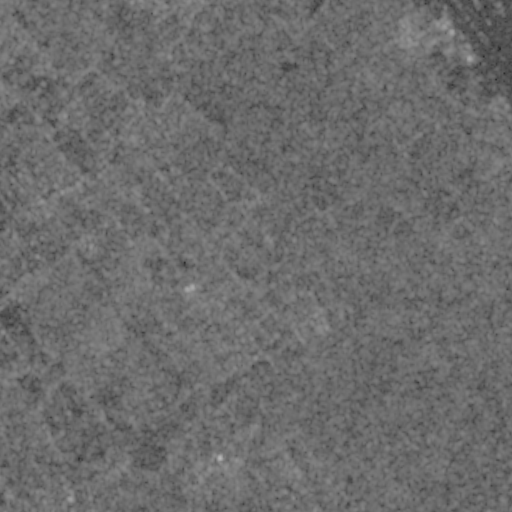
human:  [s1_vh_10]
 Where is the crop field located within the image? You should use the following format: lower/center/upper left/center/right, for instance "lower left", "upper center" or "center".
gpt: The crop field is located in the left of the image.
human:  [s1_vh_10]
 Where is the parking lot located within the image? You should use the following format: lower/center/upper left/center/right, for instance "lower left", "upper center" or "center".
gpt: The parking lot is located in the center left of the image.
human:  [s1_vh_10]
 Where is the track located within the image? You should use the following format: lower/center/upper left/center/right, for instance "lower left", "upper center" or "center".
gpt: There is no track in the image.

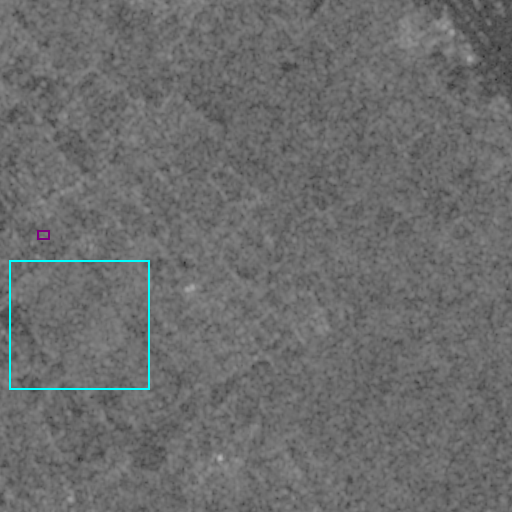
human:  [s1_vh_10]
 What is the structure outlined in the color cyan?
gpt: The structure outlined in cyan is a crop field.
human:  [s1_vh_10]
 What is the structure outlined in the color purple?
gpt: The structure outlined in purple is a park.
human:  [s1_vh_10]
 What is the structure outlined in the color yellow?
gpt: There is no yellow outline.